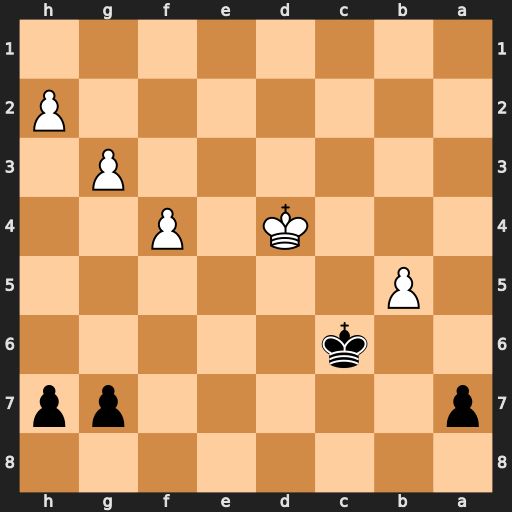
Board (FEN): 8/p5pp/2k5/1P6/3K1P2/6P1/7P/8
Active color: b
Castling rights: -
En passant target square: -
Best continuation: Kxb5 g4 Kc6